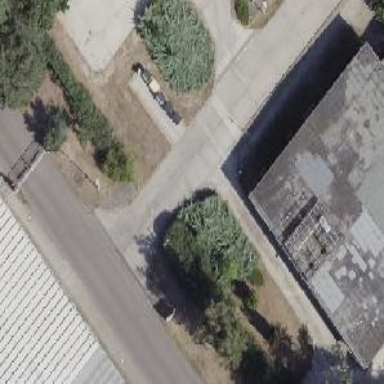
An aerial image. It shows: Concrete service road